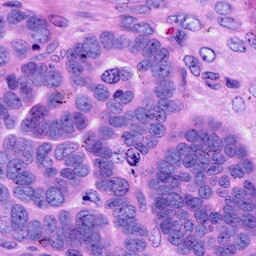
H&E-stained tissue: Ovarian